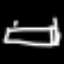
Label: bed